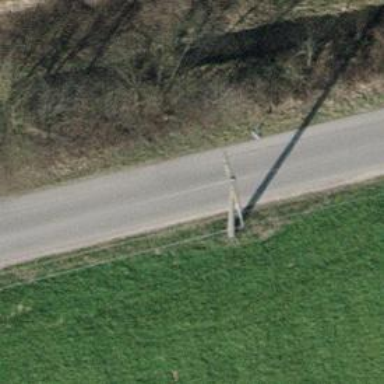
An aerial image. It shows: Power line with three cables.